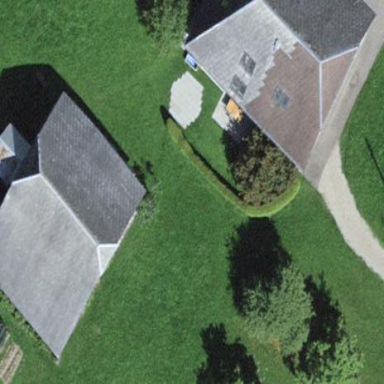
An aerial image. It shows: Farm auxiliary building.